九年级 · 解析几何
我国古代数学著作《九章算术》中记载了一个问题: “今有邑方不知大小, 各开中门, 出北门三十步有木，出西门七百五十步见木，问：邑方几何？”. 其大意是：如图，一座正方形城池, $\mathrm{A}$ 为北门中点, 从点 $\mathrm{A}$ 往正北方向走 30 步到 $B$ 处有一树木, $C$ 为西门中点, 从点 $C$ 往正西方向走 750 步到 $D$ 处正好看到 $B$ 处的树木, 设正方形城池的边长为 $x$ 步. 根据题意整理成一元二次方程的一般形式 $\qquad$ .


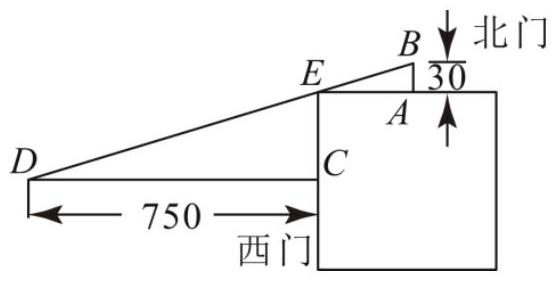
答案:  $\frac{1}{4} x^{2}-22500=0$

解析: 设正方形城池的边长为 $x$ 步, 则 $A E=C E=\frac{1}{2} x$, 证明 Rt $\triangle B E A \backsim \mathrm{Rt} \triangle E D C$, 根据比例性质列方程即可.

【详解】解: 设正方形城池的边长为 $x$ 步, 则 $A E=C E=\frac{1}{2} x$,

$\because A E \| C D$,

$\therefore \angle B E A=\angle E D C$,

$\therefore \mathrm{Rt} \triangle B E A \sim \mathrm{Rt} \triangle E D C$,

$\therefore \frac{A B}{E C}=\frac{A E}{C D}$, 即 $\frac{30}{\frac{1}{2} x}=\frac{\frac{1}{2} x}{750}$,

$\therefore\left(\frac{1}{2} x\right)^{2}=30 \times 750$.

$\therefore \frac{1}{4} x^{2}-22500=0$.

故答案为: $\frac{1}{4} x^{2}-22500=0$.

【点睛】本题考查了一元二次方程和相似三角形的应用, 构建三角形相似, 利用相似比计算
对应的线段长是解题的关键.